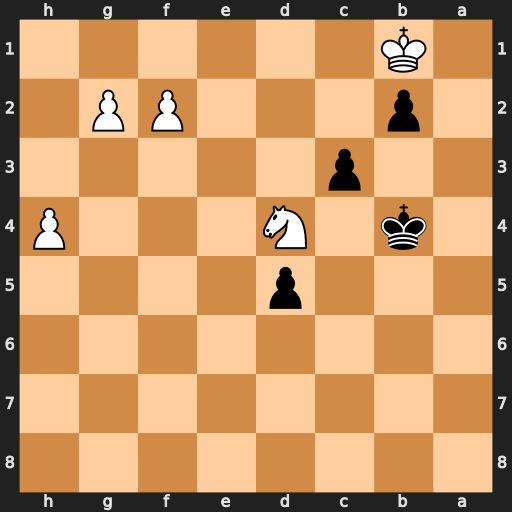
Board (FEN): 8/8/8/3p4/1k1N3P/2p5/1p3PP1/1K6
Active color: b
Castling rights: -
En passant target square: -
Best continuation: Kc4 Nc2 d4 Nxd4 Kxd4